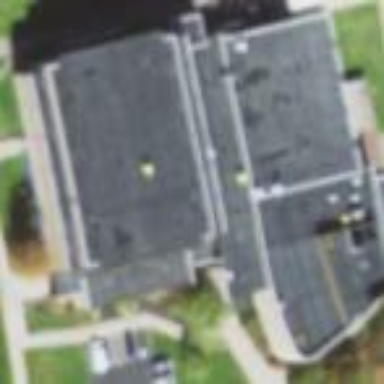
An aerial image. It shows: Building used as fitness center.